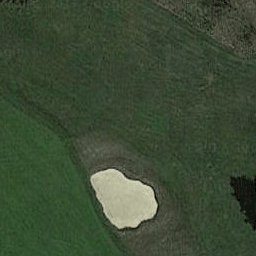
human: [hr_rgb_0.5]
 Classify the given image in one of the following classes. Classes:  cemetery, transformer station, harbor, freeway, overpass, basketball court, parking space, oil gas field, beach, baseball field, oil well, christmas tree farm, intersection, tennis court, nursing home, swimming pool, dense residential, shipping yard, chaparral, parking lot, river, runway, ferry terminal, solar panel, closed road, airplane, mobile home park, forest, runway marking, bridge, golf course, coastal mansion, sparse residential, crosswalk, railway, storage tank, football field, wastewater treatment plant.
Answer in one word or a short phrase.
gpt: golf course